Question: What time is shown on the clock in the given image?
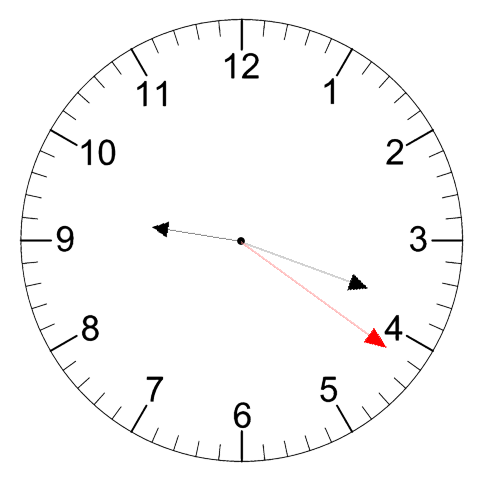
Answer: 09:18:21